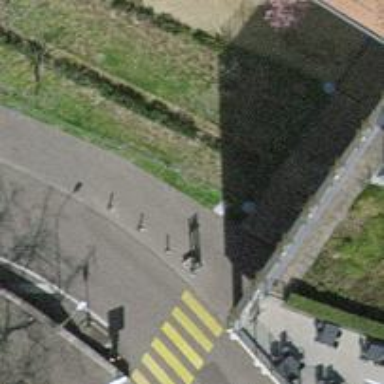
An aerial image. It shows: Set of steps on the road.